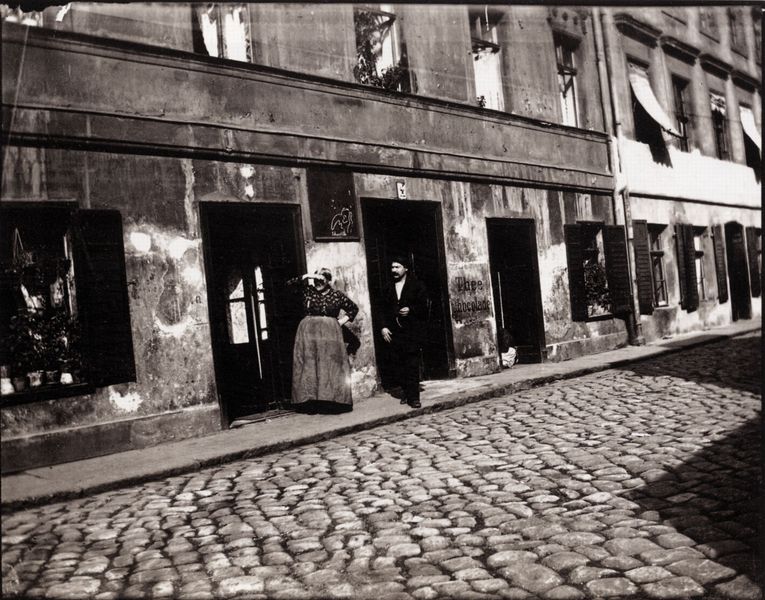
Titel: Straße in Alt-Berlin
Künstler: Heinrich Zille
Schlagwörter: dunkel, hand, haut, mann, schatten, weiß, menschen, stadt, blumen, fenster, frau, grau, hell, hut, licht, schaufenster, schwarz, strasse, tür, ausblick, blick, haus, rock, alt, anzug, bart, hemd, schnurrbart, wand, architektur, arm, arme, augen, bluse, gesicht, stein, steine, hände, schauen, häuser, einsam, sonne, realismus, paar, england, schräg, fensterläden, genre, beine, aussicht, schürze, schrift, fassade, gasse, geschäft, perspektive, pflaster, strassenansicht, türen, leer, mauer, amerika, geschäfte, laden, läden, ausschau, krieg, querformat, dick, vorhänge, foto, fotografie, grossstadt, photographie, eingang, fugen, kopfstein, schild, fensterladen, fleischerei, metzger, blenden, helligkeit, bürgersteig, gehsteig, sprossen, münchen, schwarz-weiss, asphalt, gehweg, kopfsteinpflaster, pflastersteine, trottoir, strassenbild, betrachten, photo, gesims, geblendet, schattenwurf, hellgrau, fensterbrett, strassse, fotographie, schief, markise, häuserzeile, markisen, jalousien, sonnenschutz, nachkrieg, schäbig, zille, heinrich, beschatten, hasuwand, hauseingänge, heruntergekommen, verwahrlost, ca. 1900, tovck, koüpfsteinpflaster